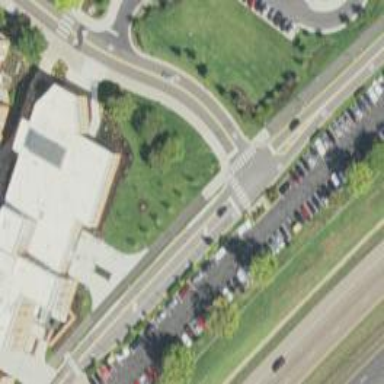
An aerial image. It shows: Footway with zebra crossing.